Question: Is there a way to modify (remove) the line behind a permanent widget in a QStatusbar?

I don't know if it's important, but that's how I added the labels to the status bar:
'''
wStyleTest::wStyleTest(QWidget *parent) :
QMainWindow(parent),
ui(new Ui::wStyleTest)
{
// ...
ui->statusbar->addPermanentWidget(ui->lblPermWidget1);
ui->statusbar->addPermanentWidget(ui->lblPermWidget2);
// ...
'''
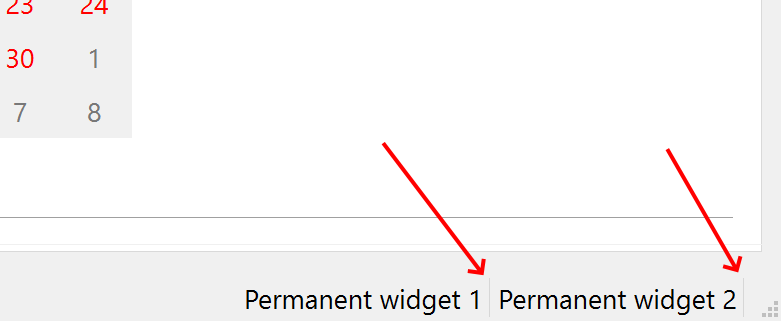
Answer: Subclass 'QProxyStyle' and reimplement the 'drawPrimitive' method. In there, check for the 'QStyle::PE_FrameStatusBar' element and return from it instead of calling the base method.
'''
#include <QProxyStyle>
#include <QStyleOption>
class StyleFixes : public QProxyStyle
{
public:
void drawPrimitive(PrimitiveElement element, const QStyleOption *option, QPainter *painter, const QWidget *widget) const
{
if (element == QStyle::PE_FrameStatusBar)
return;
QProxyStyle::drawPrimitive(element, option, painter, widget);
}
};
'''
Apply it to your app either in your main.cpp or constructor of MainWindow:
'''
QApplication::setStyle(new StyleFixes);
'''